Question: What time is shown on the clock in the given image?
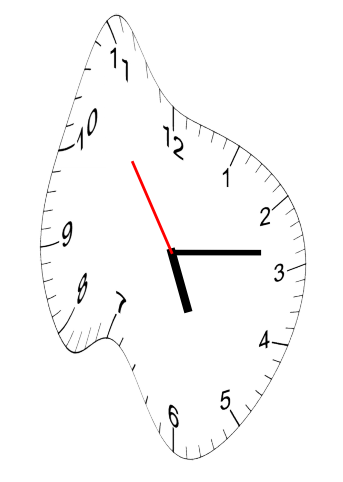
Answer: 05:13:54